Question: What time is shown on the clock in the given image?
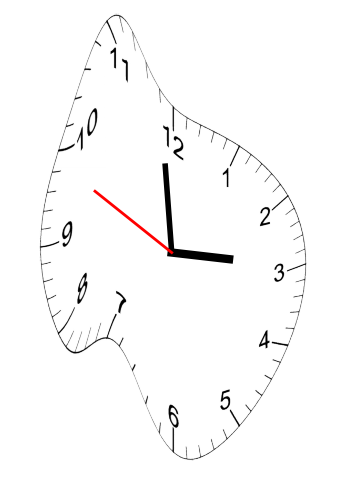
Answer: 02:58:49